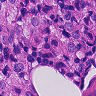
Metastatic tissue present: yes